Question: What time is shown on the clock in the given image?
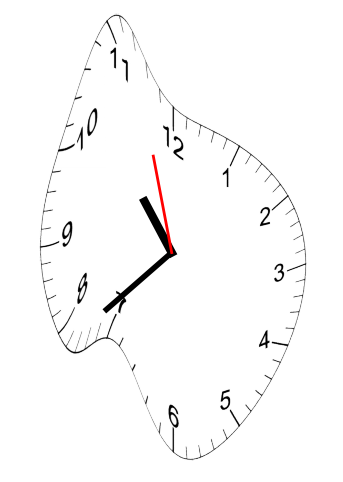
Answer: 10:37:57